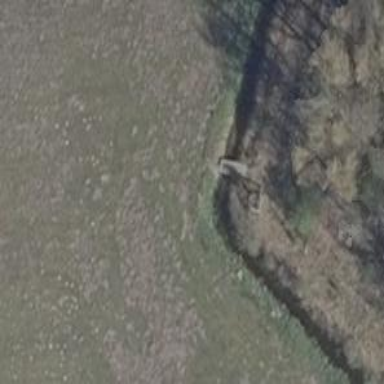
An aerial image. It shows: Hunting stand.